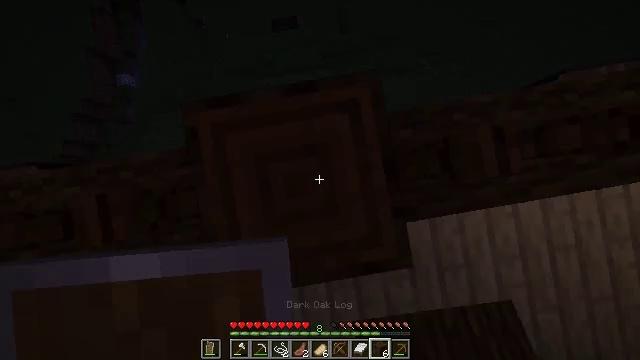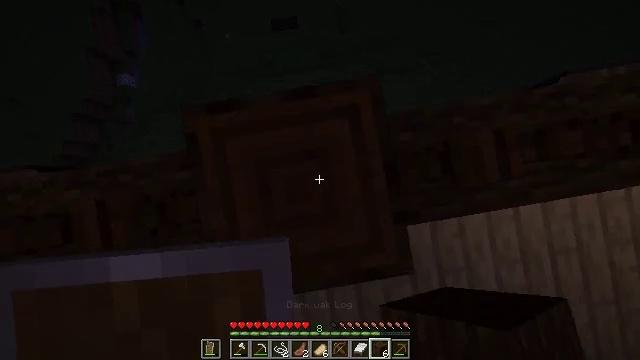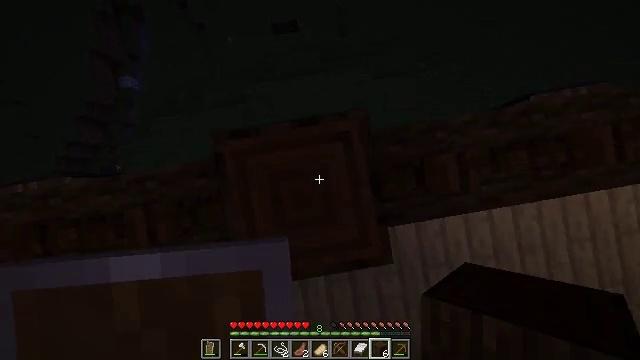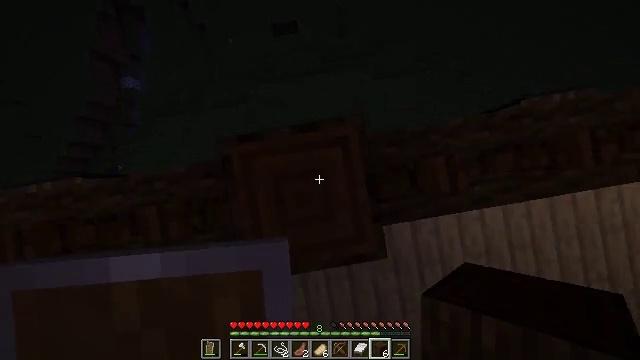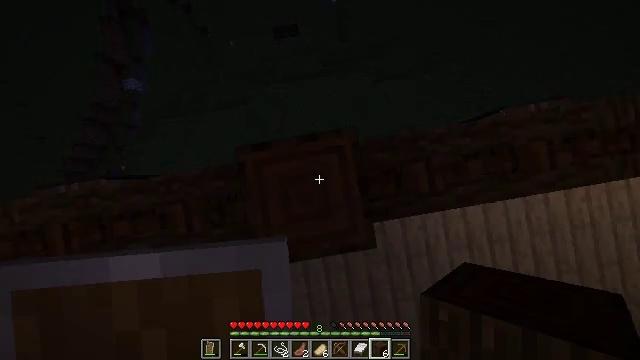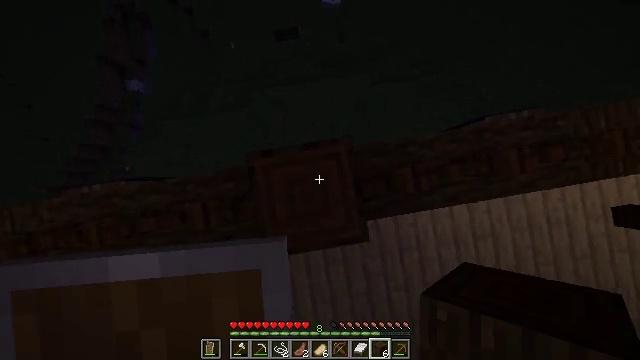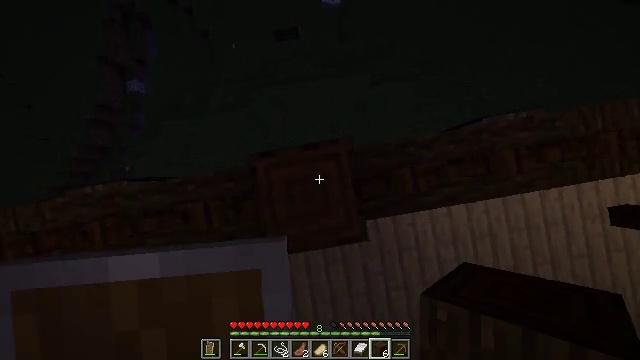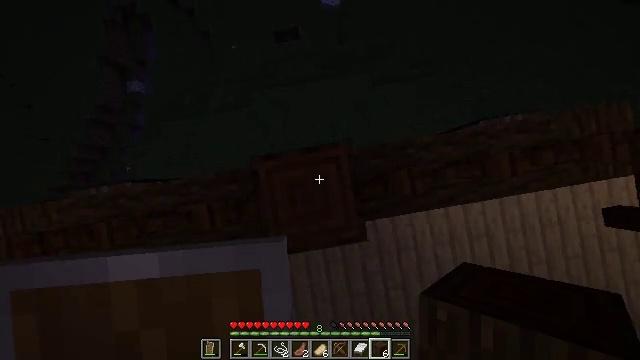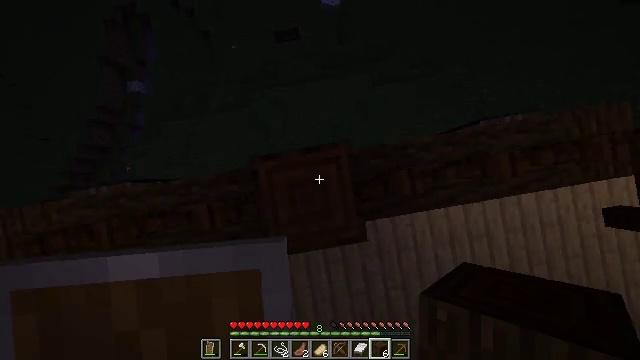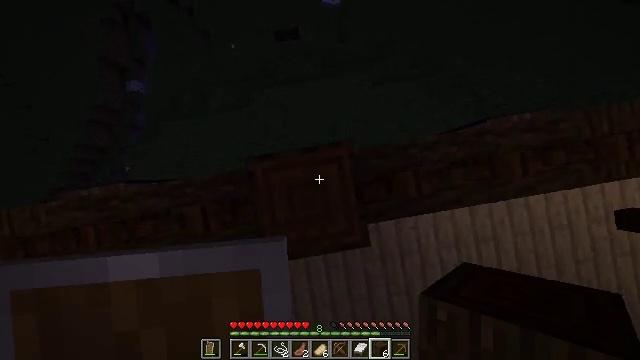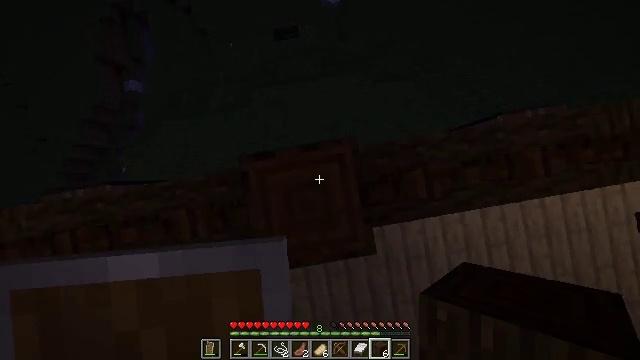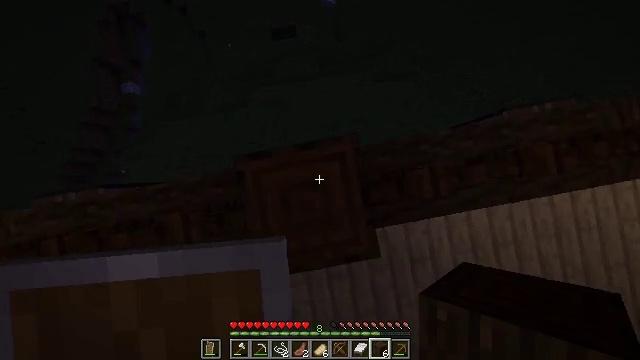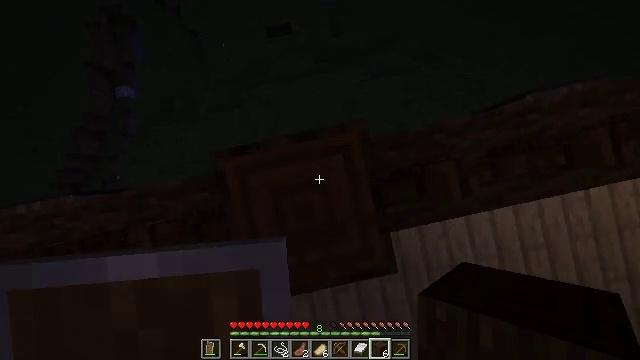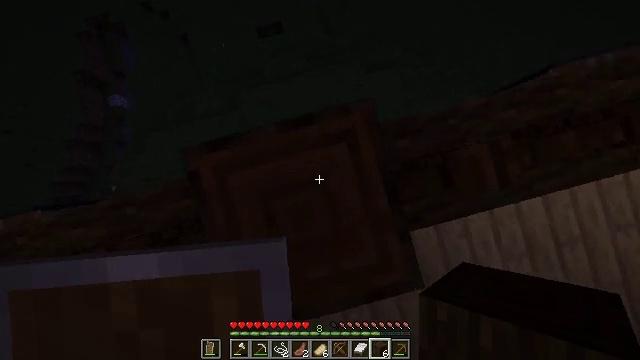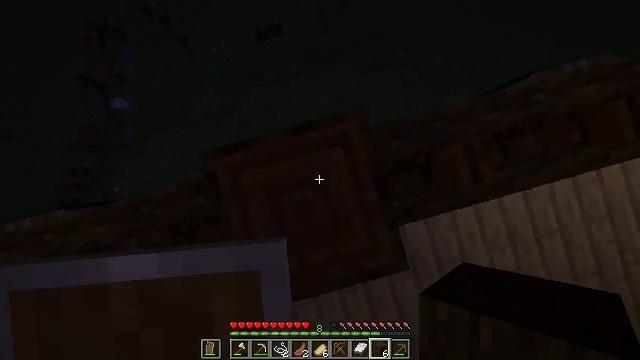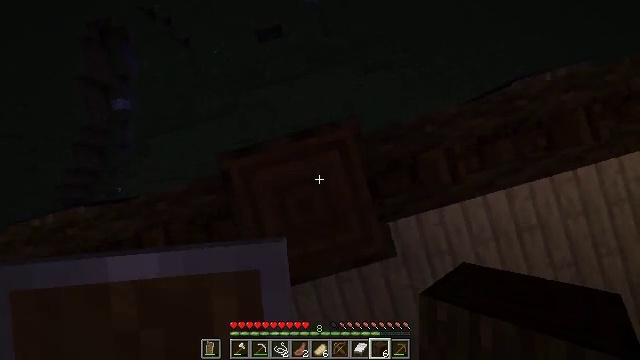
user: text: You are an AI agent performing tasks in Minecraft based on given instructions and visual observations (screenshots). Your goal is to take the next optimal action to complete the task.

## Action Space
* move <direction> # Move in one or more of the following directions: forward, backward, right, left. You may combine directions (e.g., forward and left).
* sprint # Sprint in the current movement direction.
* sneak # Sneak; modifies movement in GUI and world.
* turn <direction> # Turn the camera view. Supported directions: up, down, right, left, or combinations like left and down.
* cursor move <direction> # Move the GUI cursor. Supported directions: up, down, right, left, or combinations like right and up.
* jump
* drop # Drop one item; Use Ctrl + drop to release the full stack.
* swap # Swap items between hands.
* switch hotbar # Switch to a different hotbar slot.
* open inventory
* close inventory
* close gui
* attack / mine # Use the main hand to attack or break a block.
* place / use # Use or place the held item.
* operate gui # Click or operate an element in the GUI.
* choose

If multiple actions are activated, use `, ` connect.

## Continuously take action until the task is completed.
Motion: motion action
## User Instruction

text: Collect dark oak log for building.
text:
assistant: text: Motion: move forward, sneak, jump
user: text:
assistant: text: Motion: sneak, jump
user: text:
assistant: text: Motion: sneak, jump
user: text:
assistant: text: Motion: sneak, use / place, jump
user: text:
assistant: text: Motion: sneak, use / place, jump
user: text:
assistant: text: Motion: sneak, use / place, jump
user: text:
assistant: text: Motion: sneak, use / place, jump
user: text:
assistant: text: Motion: sneak, jump
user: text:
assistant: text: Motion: sneak, jump
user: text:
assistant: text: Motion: move back, sneak, jump
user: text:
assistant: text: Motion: move back, sneak, jump
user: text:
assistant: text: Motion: move back, sneak, turn right and down, jump
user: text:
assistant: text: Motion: move back, sneak, turn right, jump
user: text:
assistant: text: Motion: sneak, jump
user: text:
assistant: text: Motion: sneak, jump
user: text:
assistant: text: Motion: sneak, jump
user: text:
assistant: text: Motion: sneak, jump
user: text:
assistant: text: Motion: sneak, jump
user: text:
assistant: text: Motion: sneak, jump
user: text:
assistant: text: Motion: sneak, jump
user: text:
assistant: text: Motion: sneak, jump
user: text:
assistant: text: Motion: sneak, turn right, jump
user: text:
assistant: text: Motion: sneak
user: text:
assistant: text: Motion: sneak
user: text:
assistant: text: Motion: no_op
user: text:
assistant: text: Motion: no_op
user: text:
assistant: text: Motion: switch to hotbar 2
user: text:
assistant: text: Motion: switch to hotbar 2
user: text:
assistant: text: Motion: switch to hotbar 2
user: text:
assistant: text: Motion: switch to hotbar 2